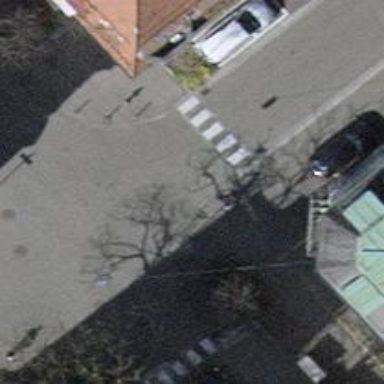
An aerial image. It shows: Unmarked crossing with traffic calming table.